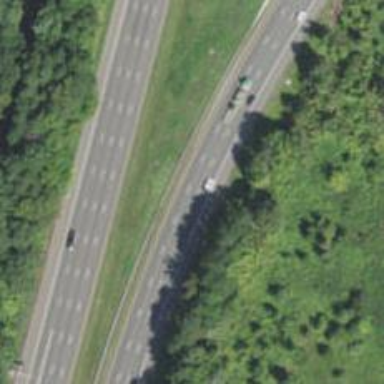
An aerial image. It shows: Asphalt motorway.